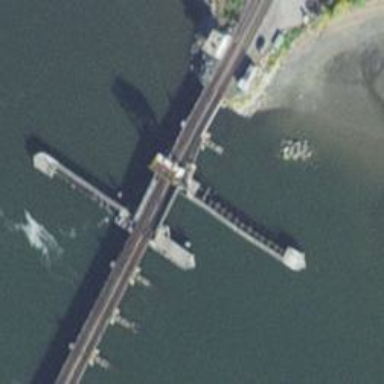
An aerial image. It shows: Bascule movable rail bridge.